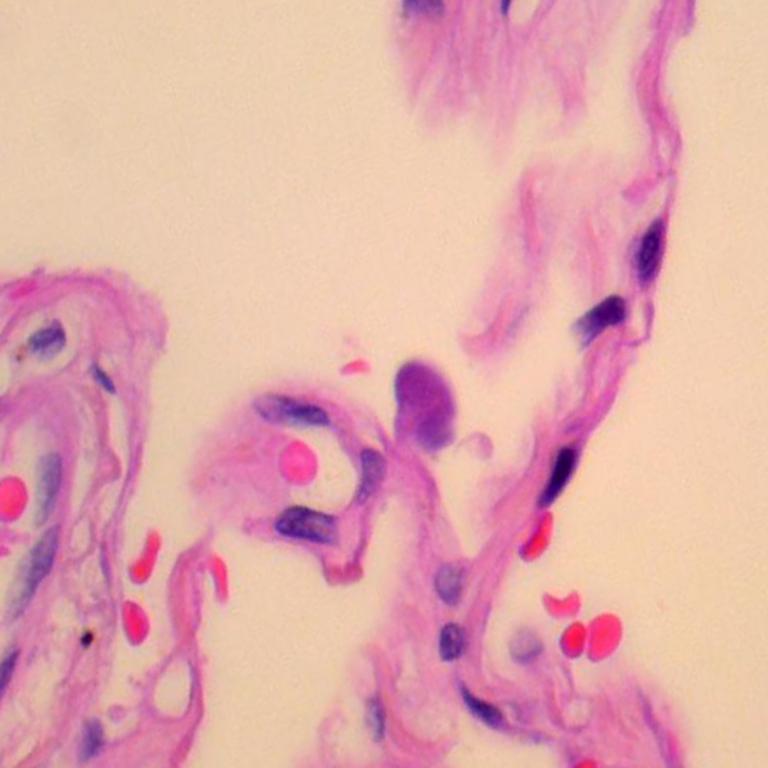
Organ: lung
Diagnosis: benign